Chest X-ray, PA view. Patient: 62 years old, sex M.
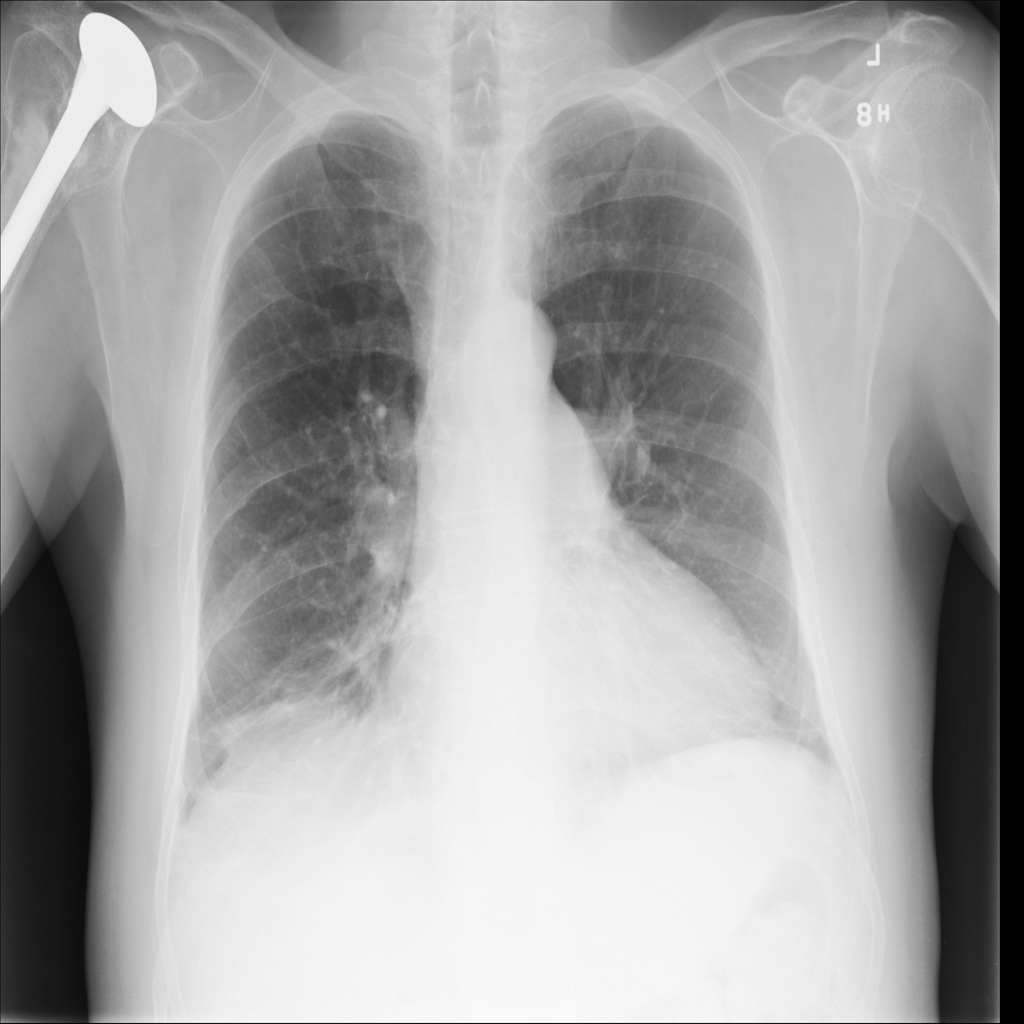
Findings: Effusion, Infiltration